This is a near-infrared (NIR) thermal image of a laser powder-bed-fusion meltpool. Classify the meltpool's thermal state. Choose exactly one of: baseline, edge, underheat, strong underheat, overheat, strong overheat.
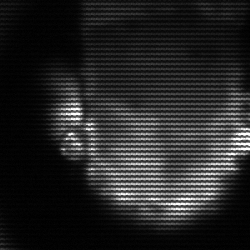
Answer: baseline